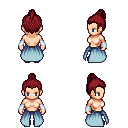
a pixel art fantasy rpg character, female body template, human, light skin, overskirt, teal pants, brunette short topknot hairstyle, white cloth bracers, brown slippers, four views (front, back, left, right), 2x2 character sprite sheet, small pixel art, hard edges, no anti-aliasing